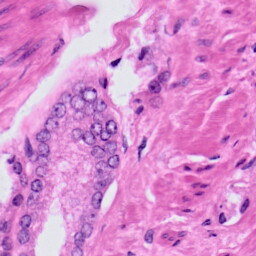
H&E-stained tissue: Prostate